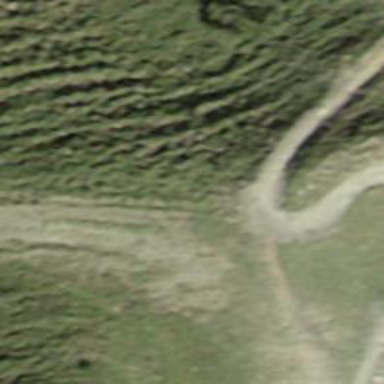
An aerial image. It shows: Dirt footway designated as downhill ski trail with intermediate level of difficulty.